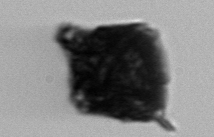
Label: Gonyaulax